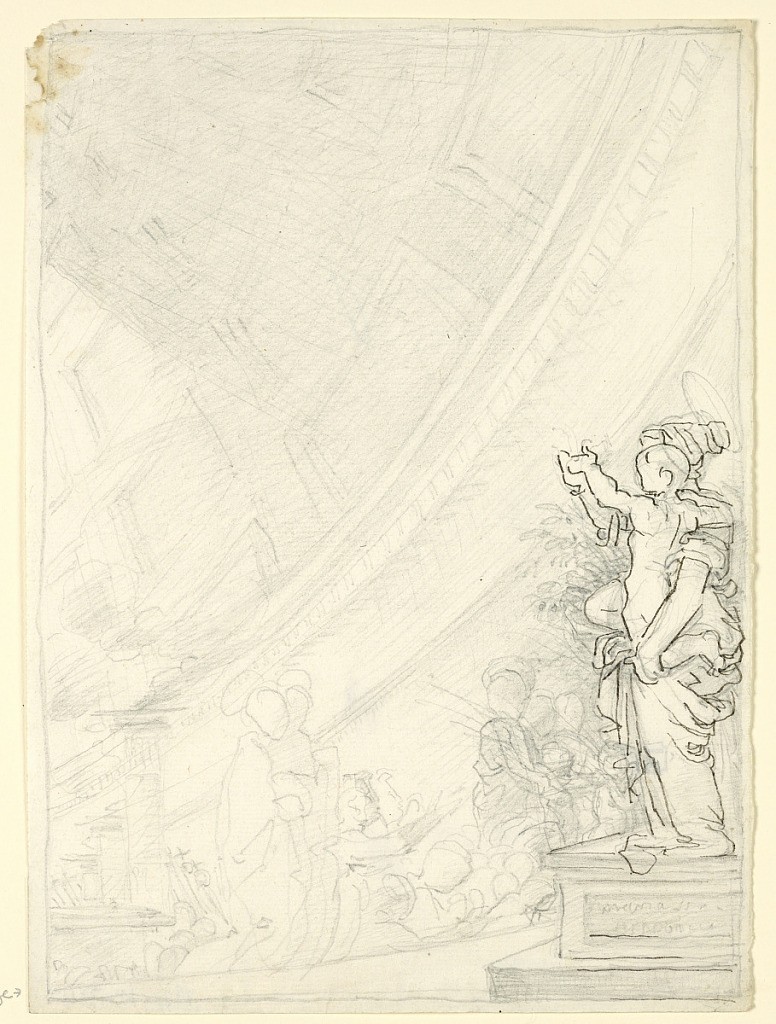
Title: Church Procession
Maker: Fortunato Duranti, Italian, 1787 - 1863
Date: ca. 1820
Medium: Graphite, pen and ink on paper
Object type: Drawing
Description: On a pedestal, right, the full-length figure of the Virgin, supporting the Child on her left hand, facing left in profile. A procession of figures, a few wearing haloes, approach from the left. Perspective view of church and dome in background.